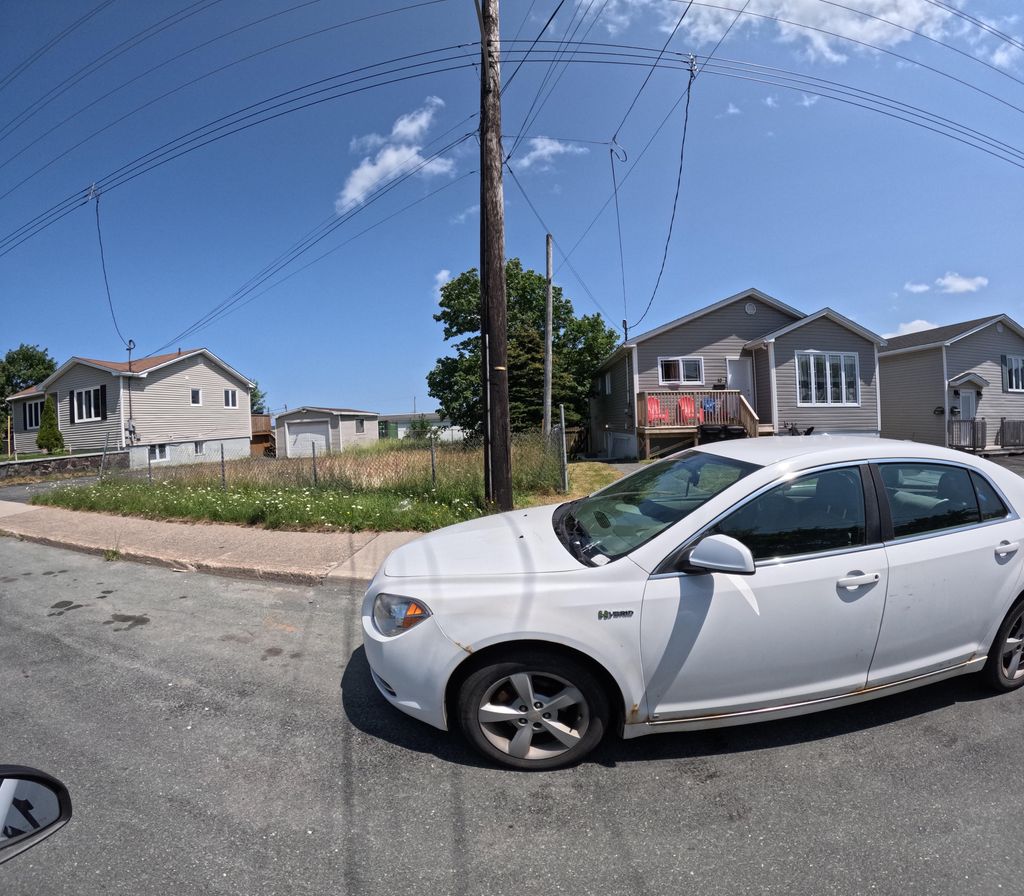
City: st_johns